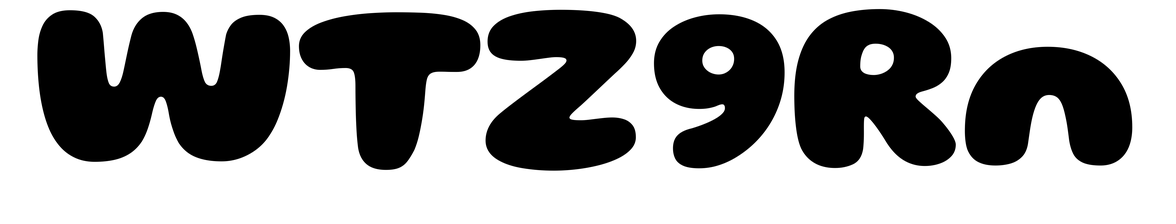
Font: Gluten_ExtraBold